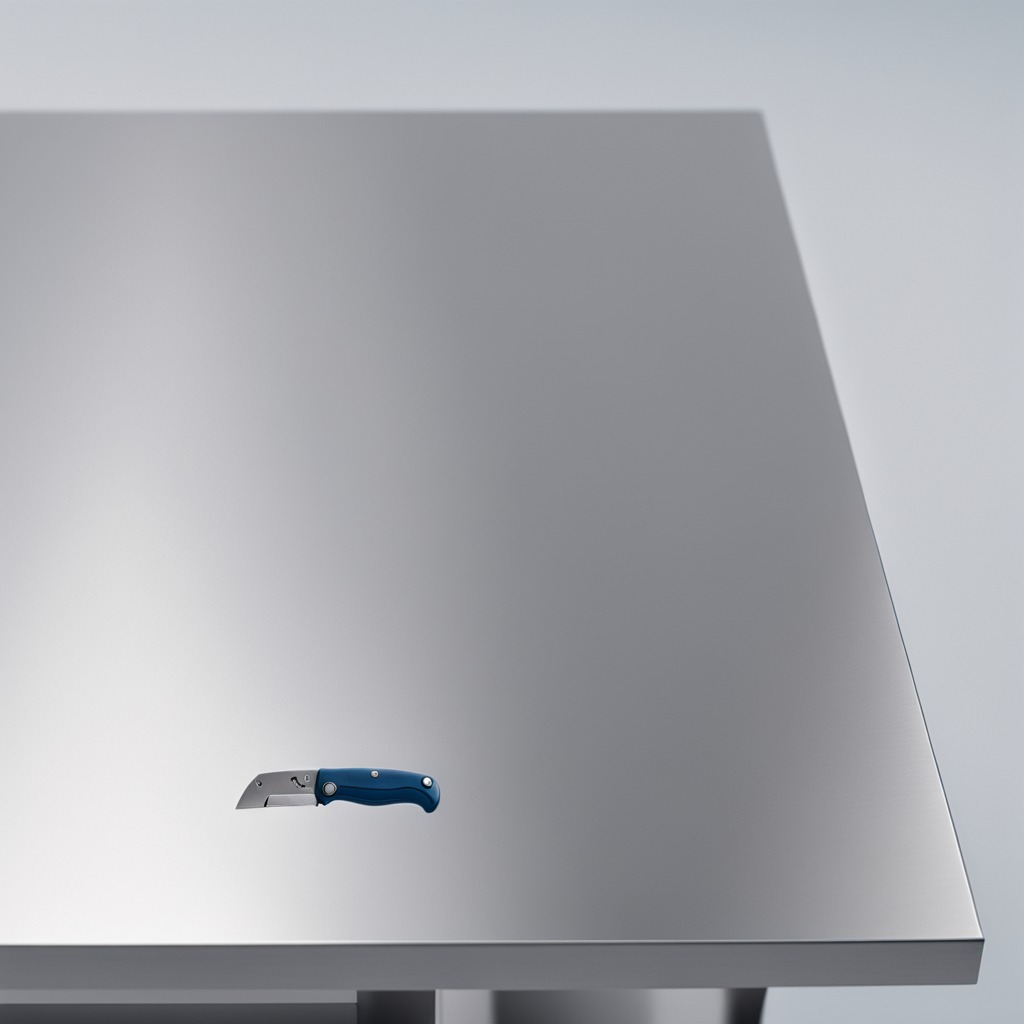
A utility knife is lying on the stainless steel table in a high-end prototyping lab.